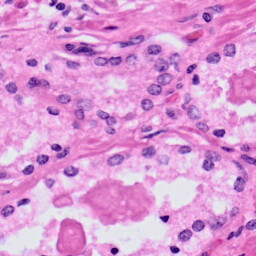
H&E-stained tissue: Prostate